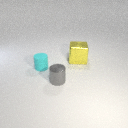
large yellow metal cube behind small cyan rubber cylinder